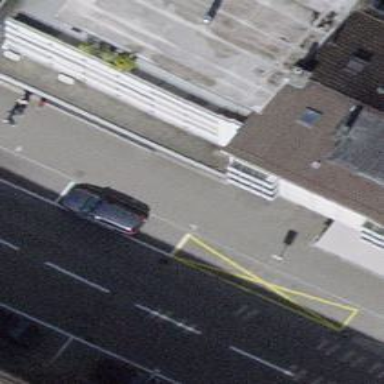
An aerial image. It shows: Public surveillance system is in place.